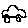
Label: car